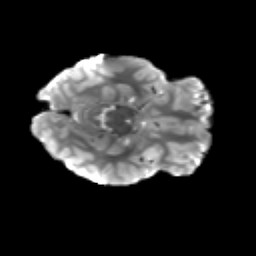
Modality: T2w
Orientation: axial
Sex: female
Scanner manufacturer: siemens
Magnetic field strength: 3 T
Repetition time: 5 s
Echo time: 0.071 s